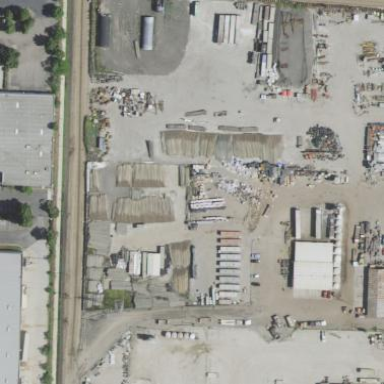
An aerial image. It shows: Industrial area.